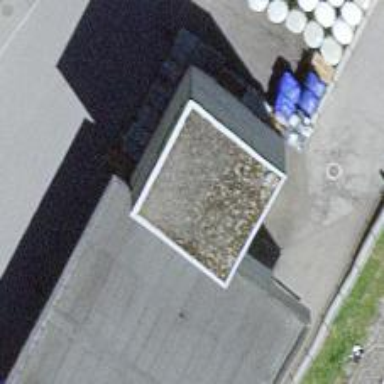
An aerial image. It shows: Garden center shop.